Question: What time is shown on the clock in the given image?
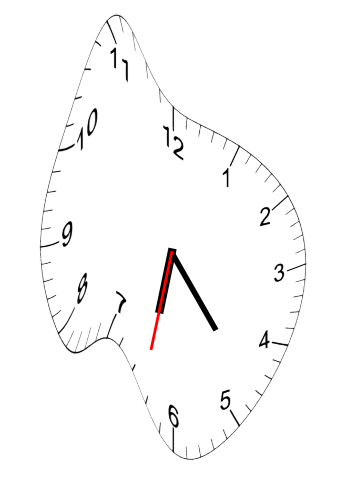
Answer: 06:23:32